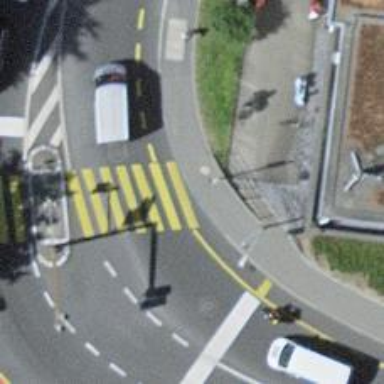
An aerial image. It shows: Kerb serving as barrier.